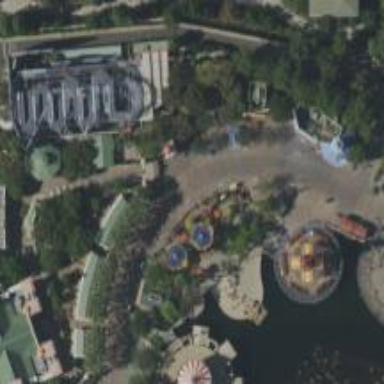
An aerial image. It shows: Drop tower attraction.